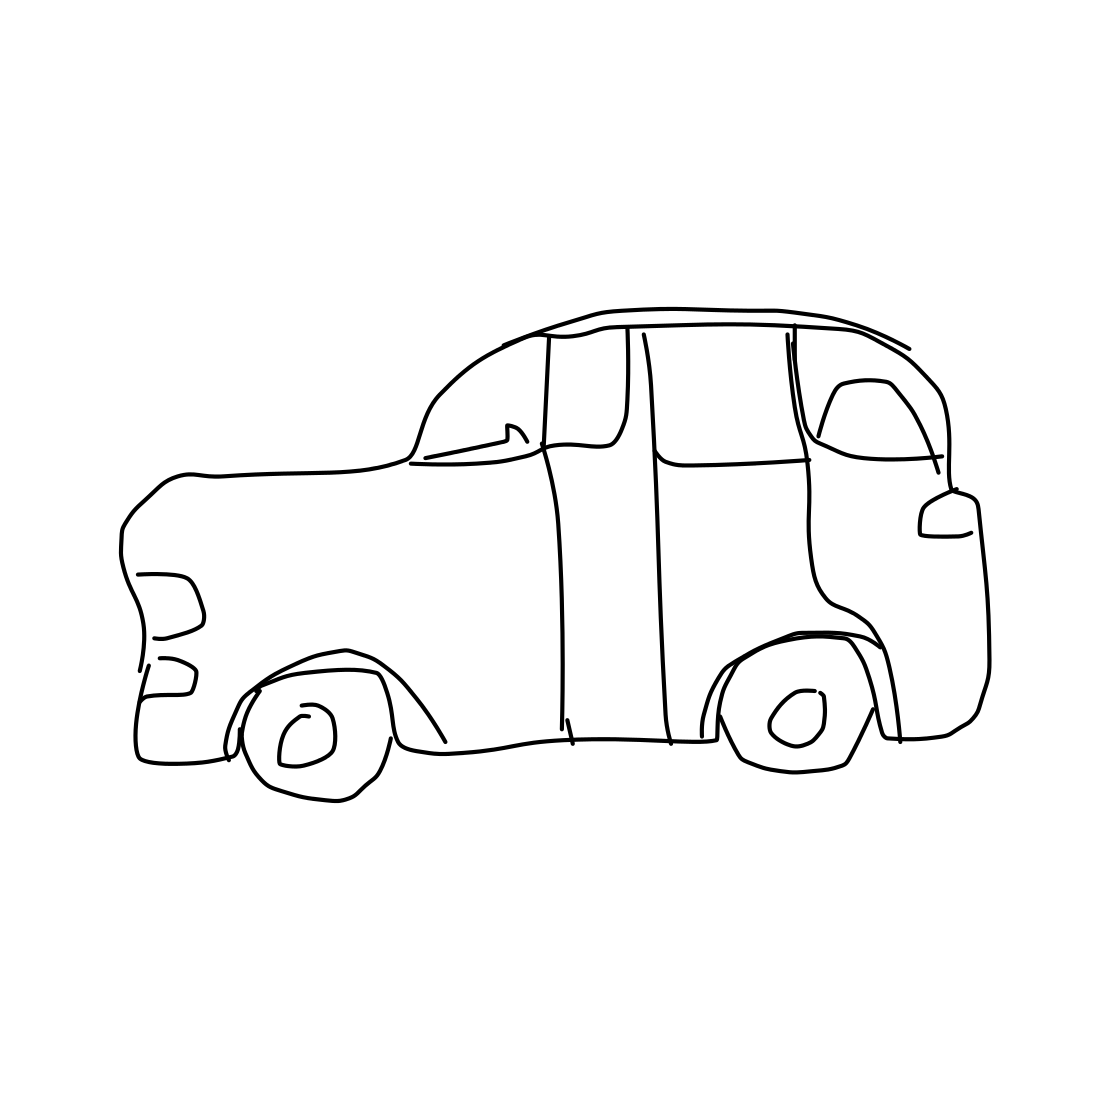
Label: car (sedan)